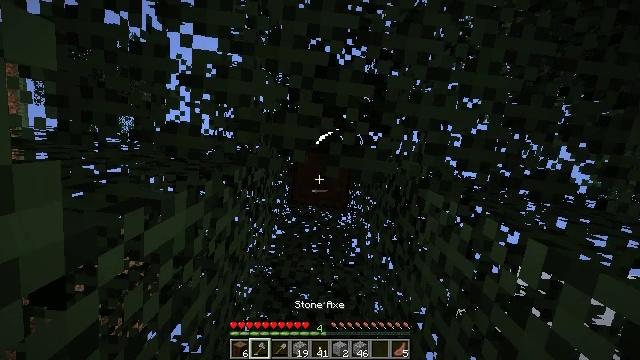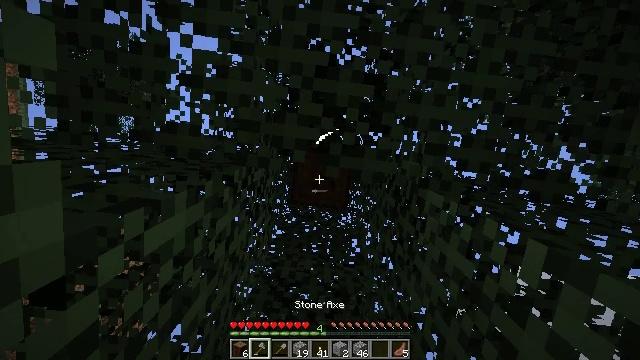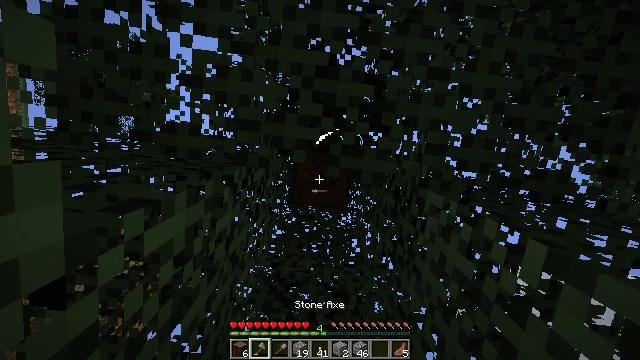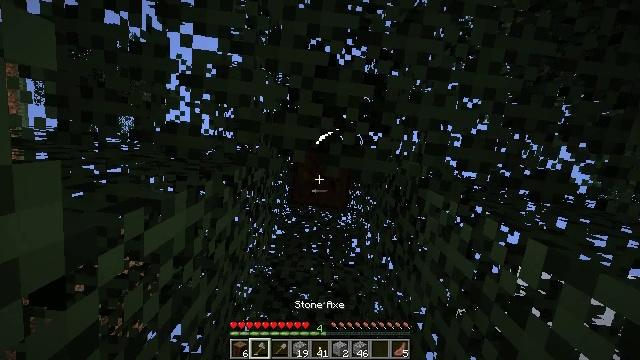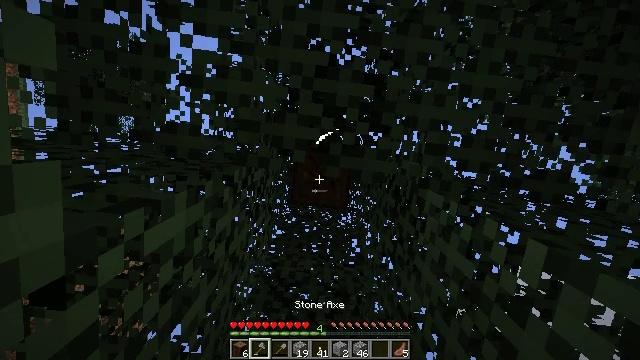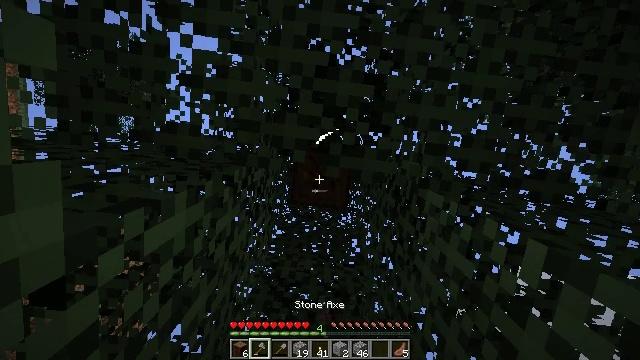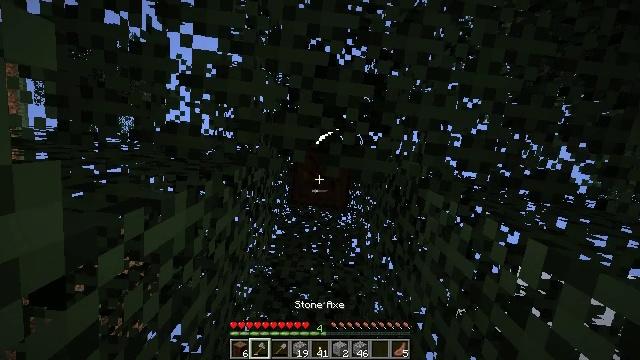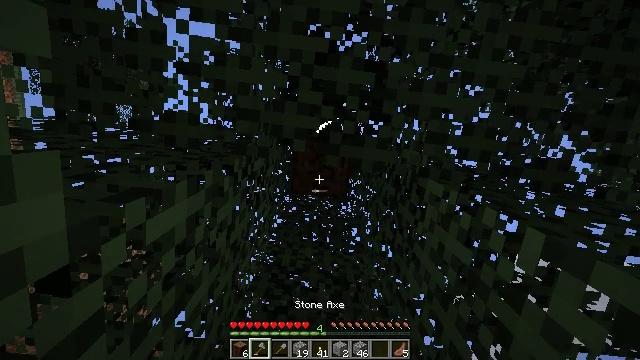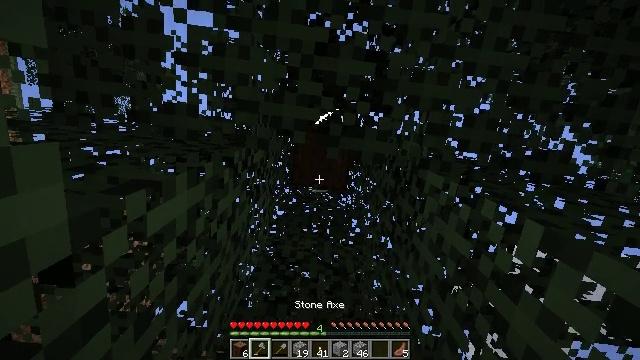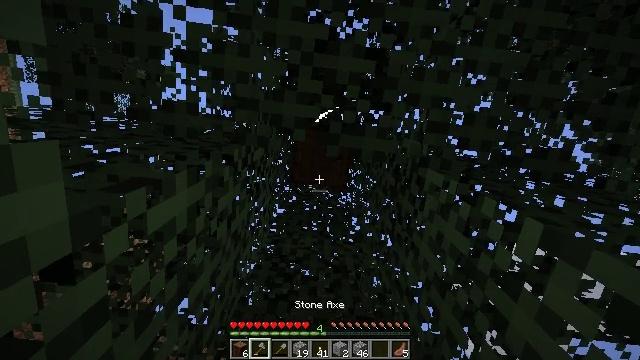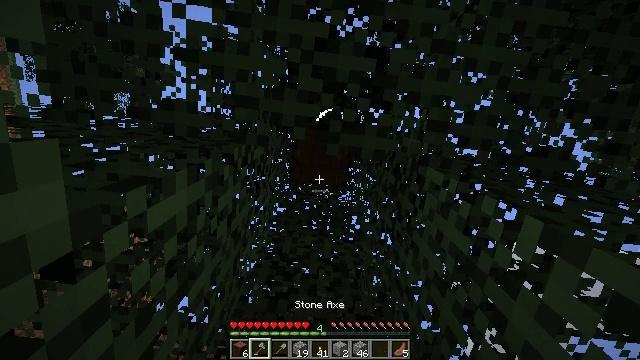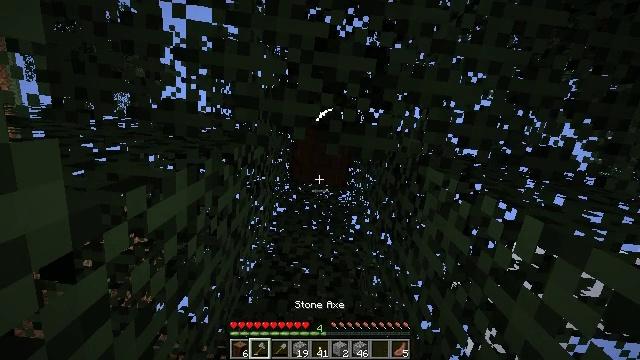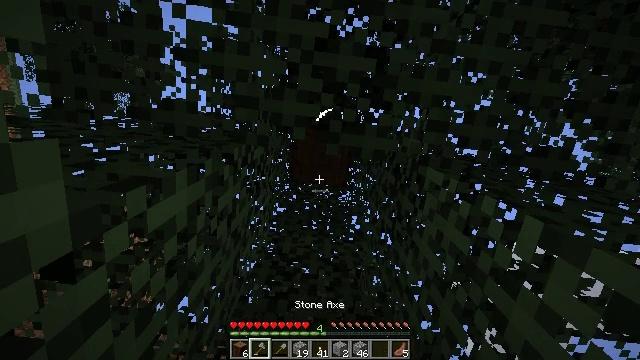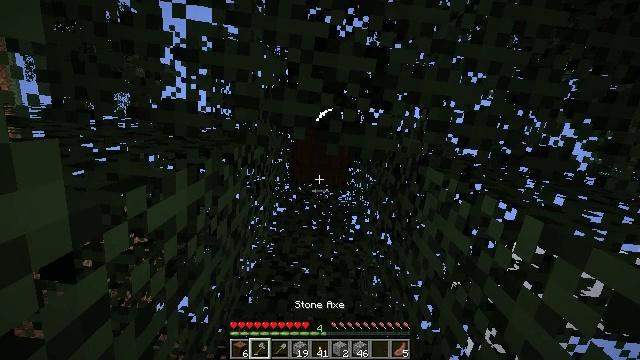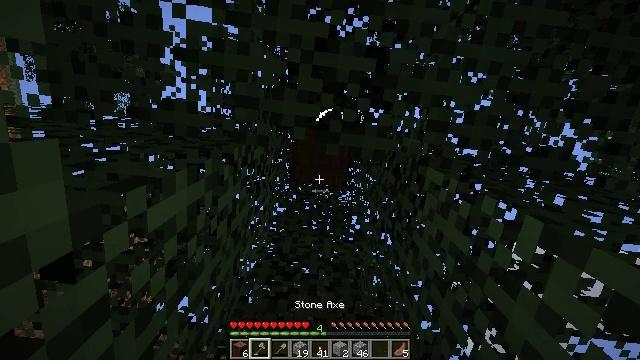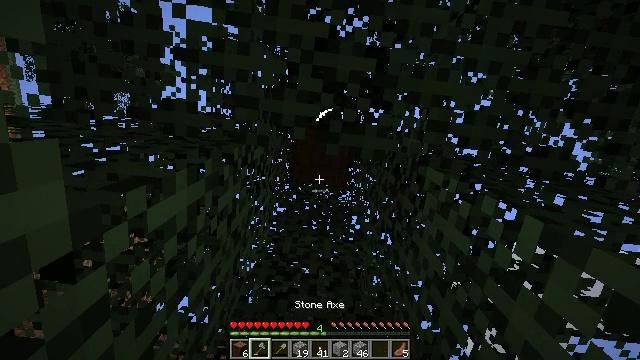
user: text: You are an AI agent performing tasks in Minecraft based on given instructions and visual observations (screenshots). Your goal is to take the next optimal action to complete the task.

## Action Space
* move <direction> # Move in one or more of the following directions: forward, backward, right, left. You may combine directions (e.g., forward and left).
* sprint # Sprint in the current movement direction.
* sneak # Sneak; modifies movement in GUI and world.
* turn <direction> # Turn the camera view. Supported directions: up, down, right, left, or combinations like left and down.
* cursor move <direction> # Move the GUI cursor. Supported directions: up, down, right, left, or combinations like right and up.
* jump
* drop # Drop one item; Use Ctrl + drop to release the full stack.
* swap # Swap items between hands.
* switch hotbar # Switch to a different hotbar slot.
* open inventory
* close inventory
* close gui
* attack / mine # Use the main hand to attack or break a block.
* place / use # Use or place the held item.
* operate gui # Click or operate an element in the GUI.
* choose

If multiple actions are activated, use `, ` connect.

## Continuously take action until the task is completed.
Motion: motion action
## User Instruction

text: Chop down the spruce log.
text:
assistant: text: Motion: attack / mine
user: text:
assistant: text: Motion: attack / mine
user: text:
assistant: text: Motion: attack / mine
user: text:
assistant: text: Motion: attack / mine
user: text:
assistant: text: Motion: attack / mine
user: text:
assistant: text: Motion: attack / mine
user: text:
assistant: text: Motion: turn down, attack / mine
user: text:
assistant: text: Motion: turn down, attack / mine
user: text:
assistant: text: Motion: attack / mine
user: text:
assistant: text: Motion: attack / mine
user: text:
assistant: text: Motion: attack / mine
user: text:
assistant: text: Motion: attack / mine
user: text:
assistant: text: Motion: attack / mine
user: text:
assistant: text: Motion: attack / mine
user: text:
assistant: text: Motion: attack / mine
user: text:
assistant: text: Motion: attack / mine
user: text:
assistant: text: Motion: attack / mine
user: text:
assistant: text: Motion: attack / mine
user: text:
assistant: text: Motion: attack / mine
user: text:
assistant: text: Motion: attack / mine
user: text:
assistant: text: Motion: attack / mine
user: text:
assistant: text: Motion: attack / mine
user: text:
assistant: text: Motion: attack / mine
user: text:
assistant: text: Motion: attack / mine
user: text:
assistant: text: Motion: attack / mine
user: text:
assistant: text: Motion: attack / mine
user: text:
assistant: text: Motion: attack / mine
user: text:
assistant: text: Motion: attack / mine
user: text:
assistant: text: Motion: attack / mine
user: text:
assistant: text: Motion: attack / mine